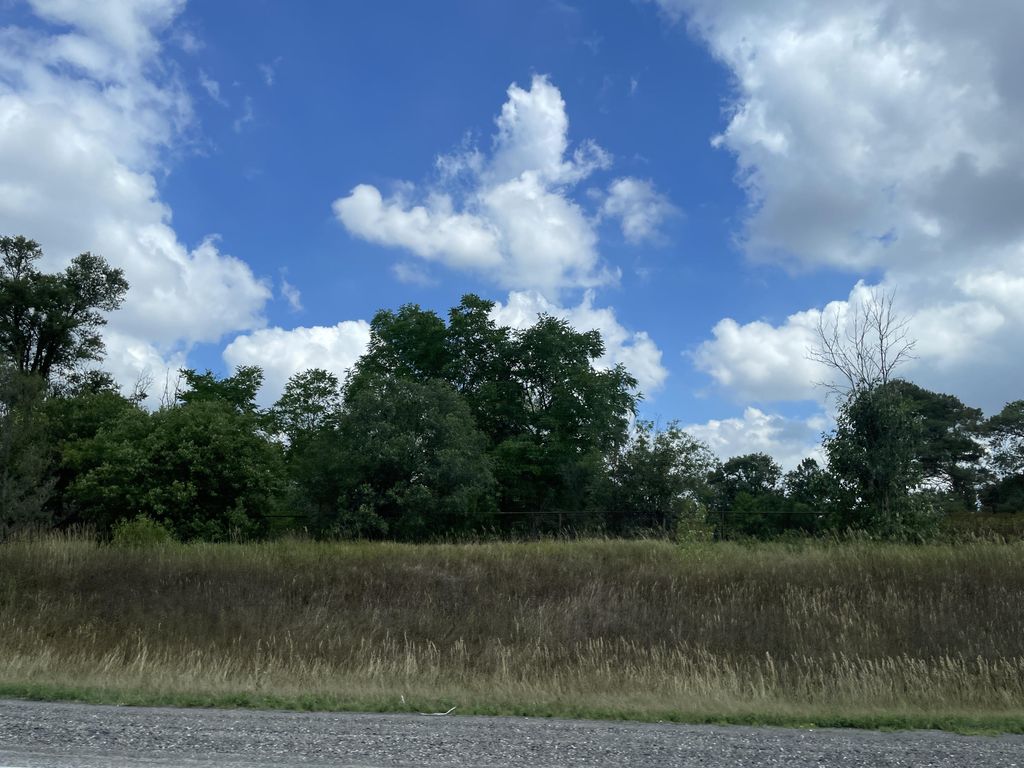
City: kitchener-waterloo